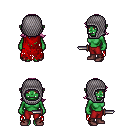
a pixel art fantasy rpg character, female body template, orc, green skin, red tattered cape, red pants, pink loose hair, chain hood, maroon shoes, dagger, four views (front, back, left, right), 2x2 character sprite sheet, small pixel art, hard edges, no anti-aliasing